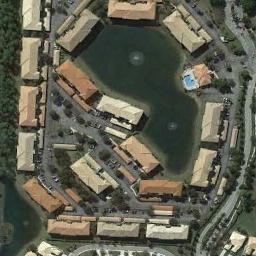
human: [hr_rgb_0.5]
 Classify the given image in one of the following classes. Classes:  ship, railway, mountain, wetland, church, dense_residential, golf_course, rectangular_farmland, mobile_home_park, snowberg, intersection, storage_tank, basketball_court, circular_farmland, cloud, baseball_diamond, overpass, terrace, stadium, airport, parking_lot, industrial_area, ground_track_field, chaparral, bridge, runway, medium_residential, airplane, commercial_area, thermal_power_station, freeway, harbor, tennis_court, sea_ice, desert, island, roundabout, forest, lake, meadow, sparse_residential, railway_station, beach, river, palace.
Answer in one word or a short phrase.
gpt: dense_residential